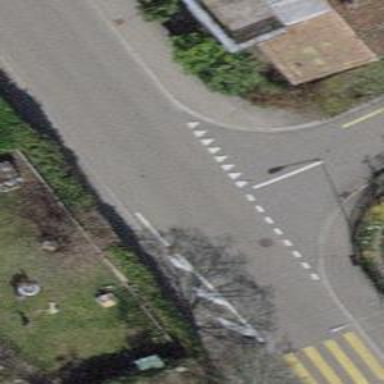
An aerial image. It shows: Road with "give way" sign.